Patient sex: M
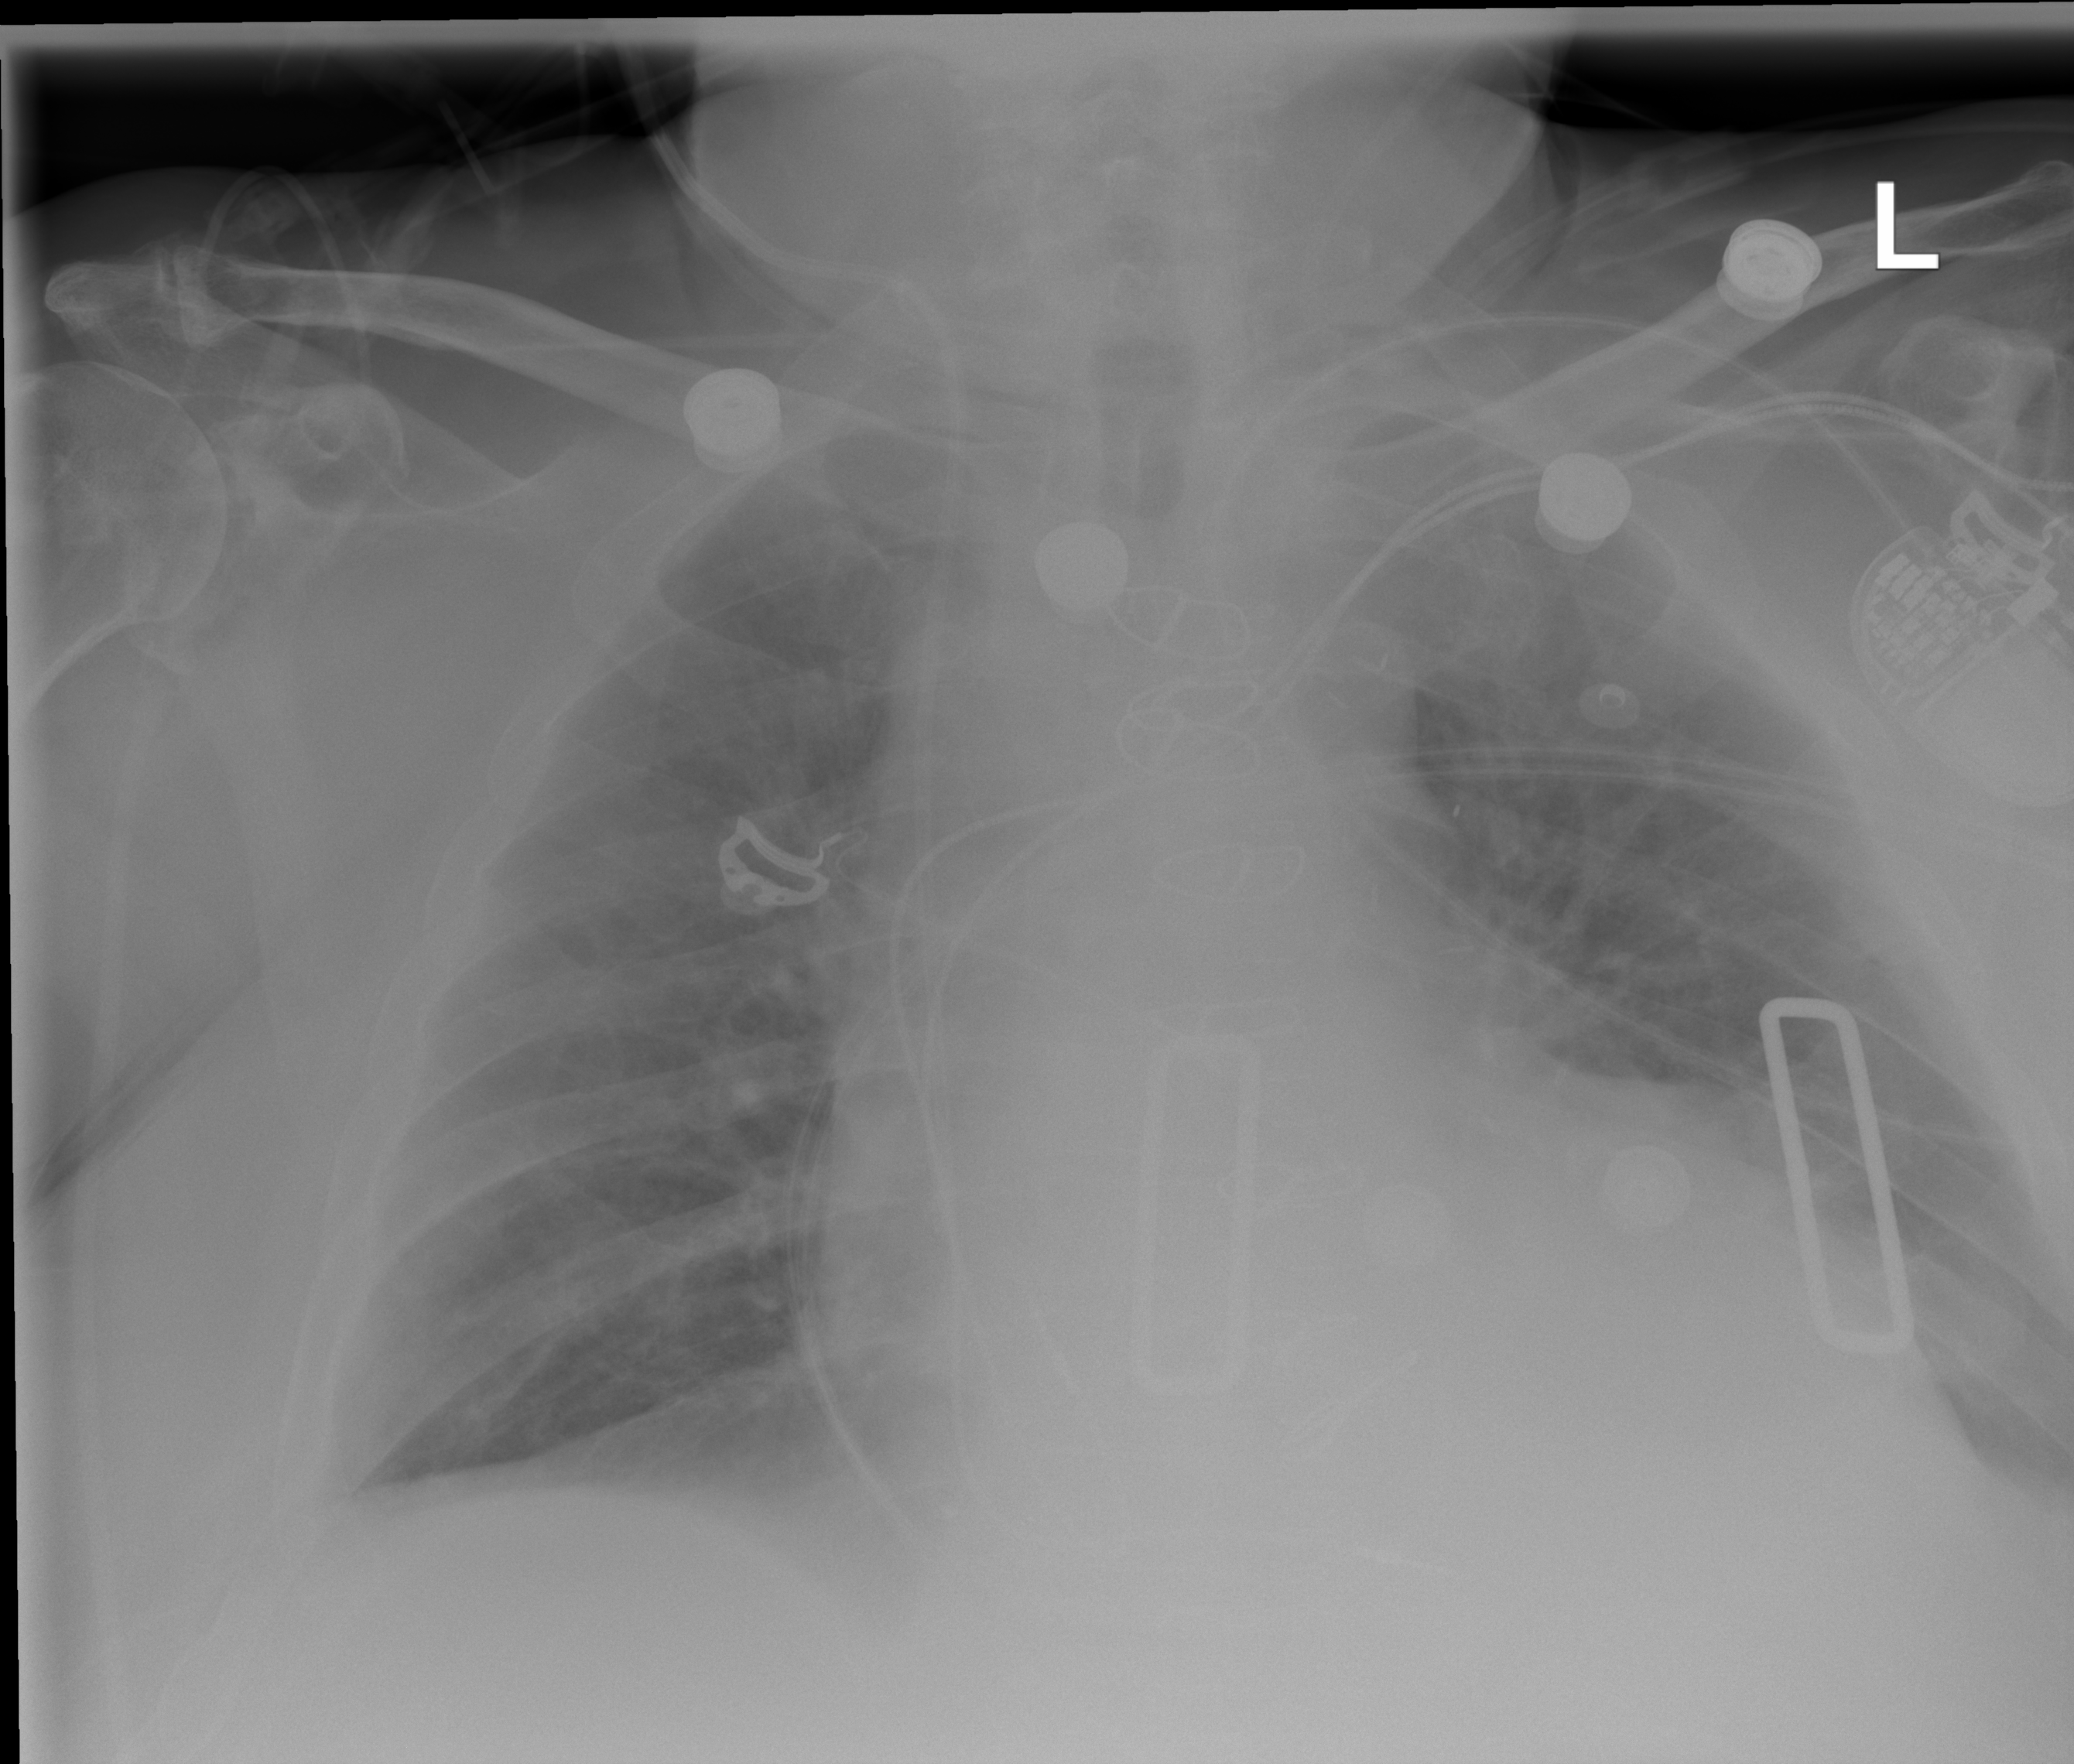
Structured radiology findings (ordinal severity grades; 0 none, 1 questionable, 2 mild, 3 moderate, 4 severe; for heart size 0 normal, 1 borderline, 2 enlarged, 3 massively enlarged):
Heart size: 2
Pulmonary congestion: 0
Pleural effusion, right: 0
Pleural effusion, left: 2
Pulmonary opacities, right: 0
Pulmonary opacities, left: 0
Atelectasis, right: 0
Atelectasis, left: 2